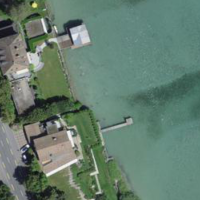
EUNIS habitat code: 14
Species observed at this site:
Buxus sempervirens